Question: I coded a website on my mac, and i used a custom font. I defined the custom font with this font-face rule:
'''
@font-face
{
font-family: gnuolane;
src: url('../fonts/gnuolane.otf'),
}
'''
The problem is that the font is not loaded on any windows version of any browser. On my mac, on Safari/Chrome/FF is working perfect.
<URL>
And this is how it is supposed to look like, when font-face is working correctly:

Thanks
LE:
I generated this code and all those files from fontsquirrel.com. Still not working. I tried with both '../fonts/gnuolane....' and '/fonts/gnuolane....'
'''
@font-face {
font-family: 'gnuolane';
src: url('../fonts/gnuolane_rg-webfont.eot');
src: url('../fonts/gnuolane_rg-webfont.eot?#iefix') format('embedded-opentype'),
url('../fonts/gnuolane_rg-webfont.woff') format('woff'),
url('../fonts/gnuolane_rg-webfont.ttf') format('truetype'),
url('../fonts/gnuolane_rg-webfont.svg#gnuolane_rgregular') format('svg');
font-weight: normal;
font-style: normal;
}
'''
Still not working tho'..
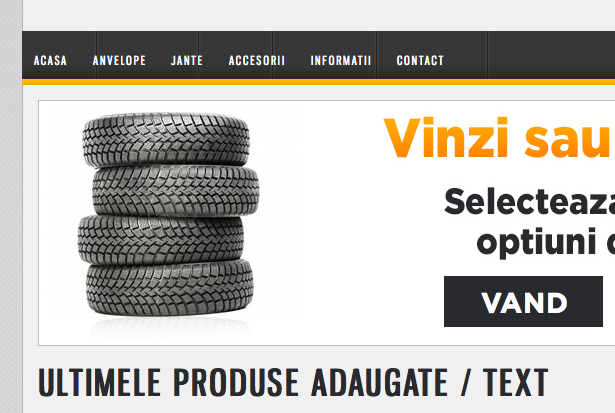
Answer: Move all your font files (the actual fonts I mean) to the same folder as your CSS file...
Then use this block of CSS. Tell me if it works. I sense it's a path issue...
'''
@font-face {
font-family: 'gnuolane';
src: url('gnuolane_rg-webfont.eot');
src: url('gnuolane_rg-webfont.eot?#iefix') format('embedded-opentype'),
url('gnuolane_rg-webfont.woff') format('woff'),
url('gnuolane_rg-webfont.ttf') format('truetype'),
url('gnuolane_rg-webfont.svg#gnuolane_rgregular') format('svg');
font-weight: normal;
font-style: normal;
}
'''